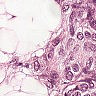
Metastatic tissue present: yes